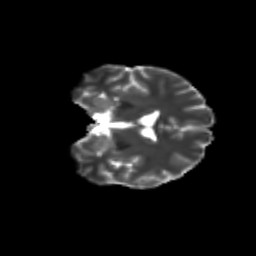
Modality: T2w
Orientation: coronal
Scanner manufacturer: siemens
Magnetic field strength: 3 T
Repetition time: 9.2 s
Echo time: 0.084 s